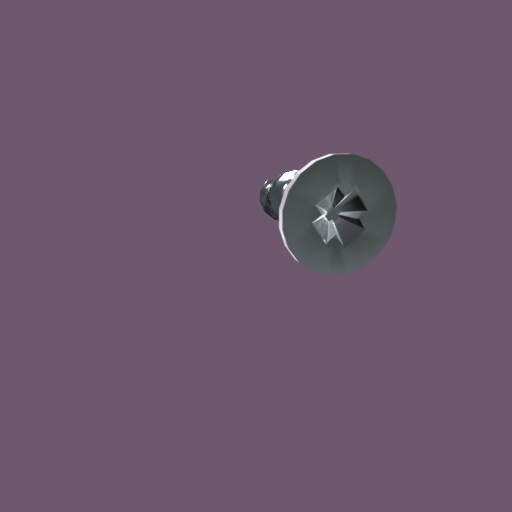
Label: screw